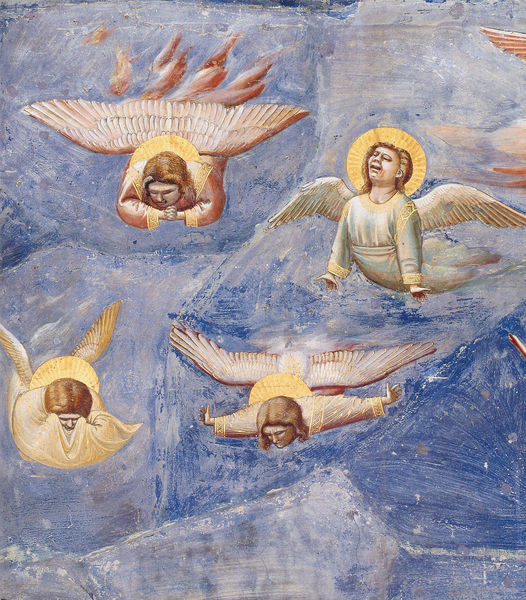
Titel: Die Beweinung Christi
Künstler: Giotto di Bondone
Institution: Padua, Cappella degli Scrovegni
Schlagwörter: blau, flügel, himmel, wolken, gelb, braun, weiss, rot, wolke, beige, arme, federn, trauer, hände, gold, borte, fliegen, engel, luft, gefaltet, fallen, vier, blitze, flammen, schweben, weinen, fliegend, beten, gebet, heiligenschein, fleigen, nimbus, flehen, fall, sturz, fresko, schrei, fresco, weinend, glorie, weint, giotto, heligenschein, stürzend, fliegt, piero della francesca, fendern, engelflügel, affekt, verhüllte hände, gefaltete h#nde